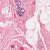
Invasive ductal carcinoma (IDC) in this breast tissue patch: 0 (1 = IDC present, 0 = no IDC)